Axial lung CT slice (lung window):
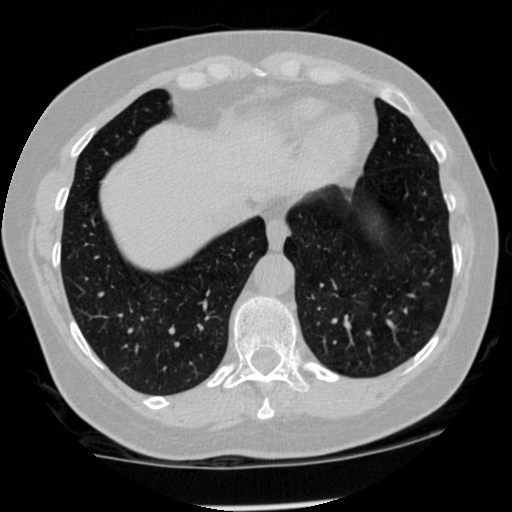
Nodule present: no